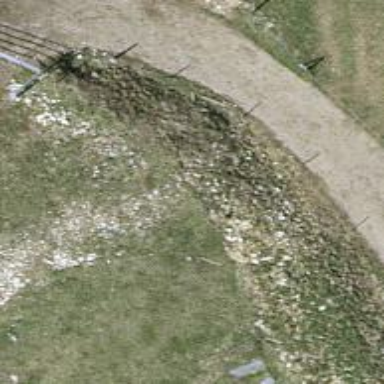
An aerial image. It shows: Wall barrier.